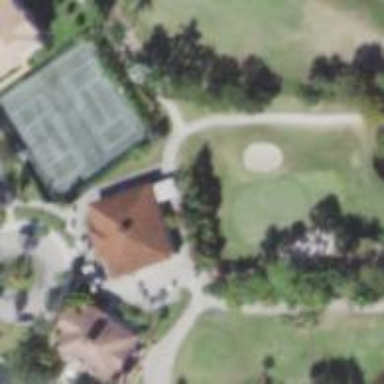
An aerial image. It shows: Tennis court on pitch designated for leisure land.